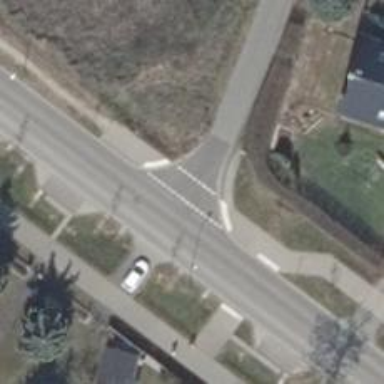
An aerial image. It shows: Uncontrolled road crossing.